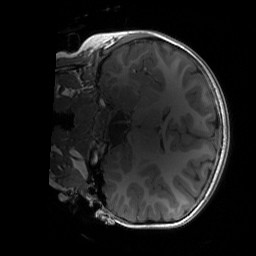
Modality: T1w
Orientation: coronal
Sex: male
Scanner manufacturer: siemens
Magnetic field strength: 3 T
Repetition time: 1.9 s
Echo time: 0.00243 s